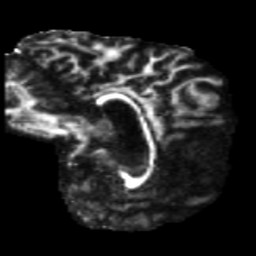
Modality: FA
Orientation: sagittal
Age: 46
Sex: male
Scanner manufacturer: siemens
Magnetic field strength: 3 T
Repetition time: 5.25 s
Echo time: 0.08 s